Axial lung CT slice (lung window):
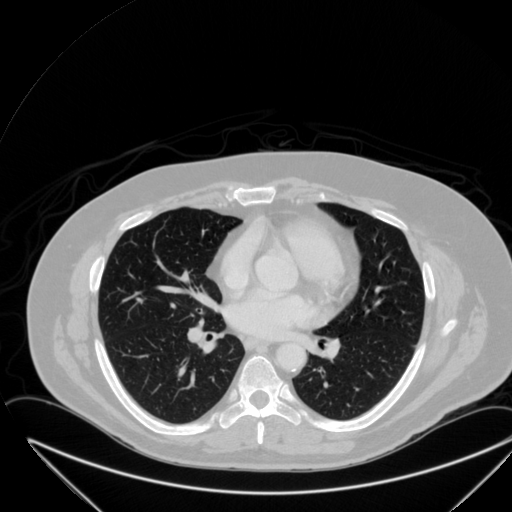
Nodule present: no